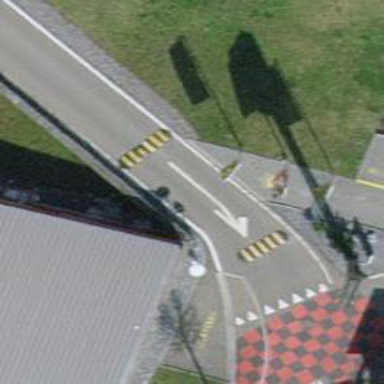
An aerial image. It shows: Bump for traffic calming.